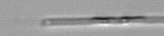
Label: Leptocylindrus